Question: Stripe for 3.40 --> <URL>
I have downloaded this. I zipped it and uploaded it to my plugins folder on my host in the NopCommerce installation installed. I installed the plugin on the admin side of NopCommerce. When I goto payment methods and try to Configure by hitting the configure button I get the error message. As seen in the picture below.

Please help.
The stripe 3.40 plugin does not contain a .csproj file. I had to directly upload it to my deployment. So their is no way for me to debug my NopCommerce plugin in Visual Studio. Is their a way to check my log when my project is deployed on Arvixe? or does someone know where I can get the source file for Visual studio?
This is another post where I recieved help for adding the stripe plugin. I directly uploaded to plugins and then installed the plugin--> <URL>
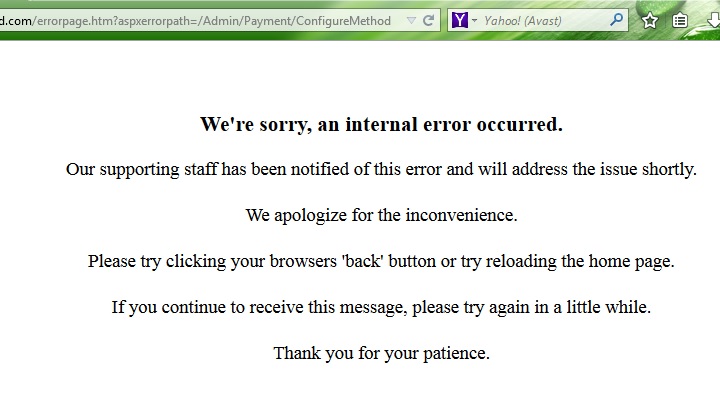
Answer: The plugin has a folder naming convention issue. I figured out how to debug on the hosting platform and caught the issue.